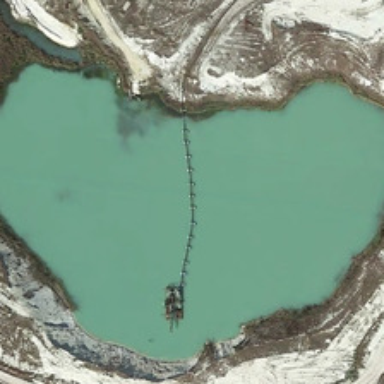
A heart-shaped pond is surrounded by some green trees .